Interaction volume radius: 5 \u00c5
Interaction volume height: 10 \u00c5
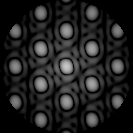
Disorder parameter: 0.02823